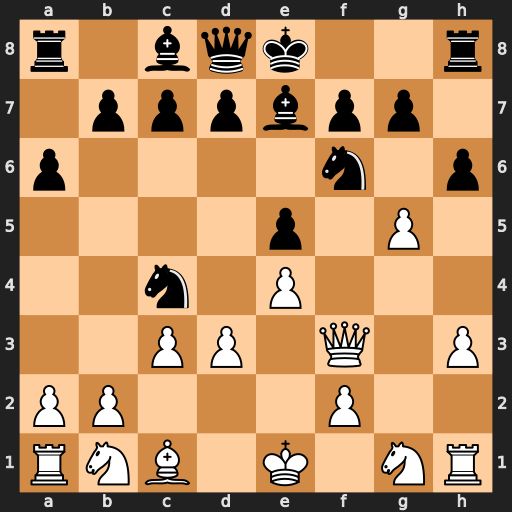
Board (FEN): r1bqk2r/1pppbpp1/p4n1p/4p1P1/2n1P3/2PP1Q1P/PP3P2/RNB1K1NR
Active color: w
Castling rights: KQkq
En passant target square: -
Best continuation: gxf6 Bxf6 dxc4